Question: I was able to create a UICollection View feed similar to Instagram but I am not sure how to select the cells and go to a more detailed view controller. Here are what my main view controller looks like. '
'''
func collectionView(_ collectionView: UICollectionView, didSelectItemAt indexPath: IndexPath) {
performSegue(withIdentifier: "details", sender: self)
}
override func prepare(for segue: UIStoryboardSegue, sender: Any?) {
if segue.identifier == "details" {
if let indexPaths = self.collectionView!.indexPathsForSelectedItems{
let vc = segue.destination as! MainViewController
let indexPath = indexPaths[0] as NSIndexPath
let post = self.posts[indexPath.row] as! [String: AnyObject]
let Booked = post["title"] as? String
let Authors = post["Author"] as? String
let ISBNS = post["ISBN"] as? String
let Prices = post["Price"] as? String
let imageNames = post["image"] as? String
vc.Booked = Booked
vc.Authors = Authors
vc.ISBNS = ISBNS
vc.Prices = Prices
vc.imageNames = imageNames
print(indexPath.row)
} }}
'''
Here is what my database looks like:

'''
//Detailed View Controller
FIRDatabase.database().reference().child("posts").child(self.loggedInUser!.uid).observeSingleEvent(of: .value, with: { (snapshot:FIRDataSnapshot) in
if let dictionary = snapshot .value as? [String: AnyObject] {
self.BookTitle.text = dictionary["title"] as? String
self.Author.text = dictionary["Author"] as? String
self.ISBN.text = dictionary["ISBN"] as? String
self.Price.text = dictionary["Price"] as? String
self.Image.image = ["image"] as? UIImage
}
})
'''
Above is my detailed view controller. However, when I click the cells, my information is not passed
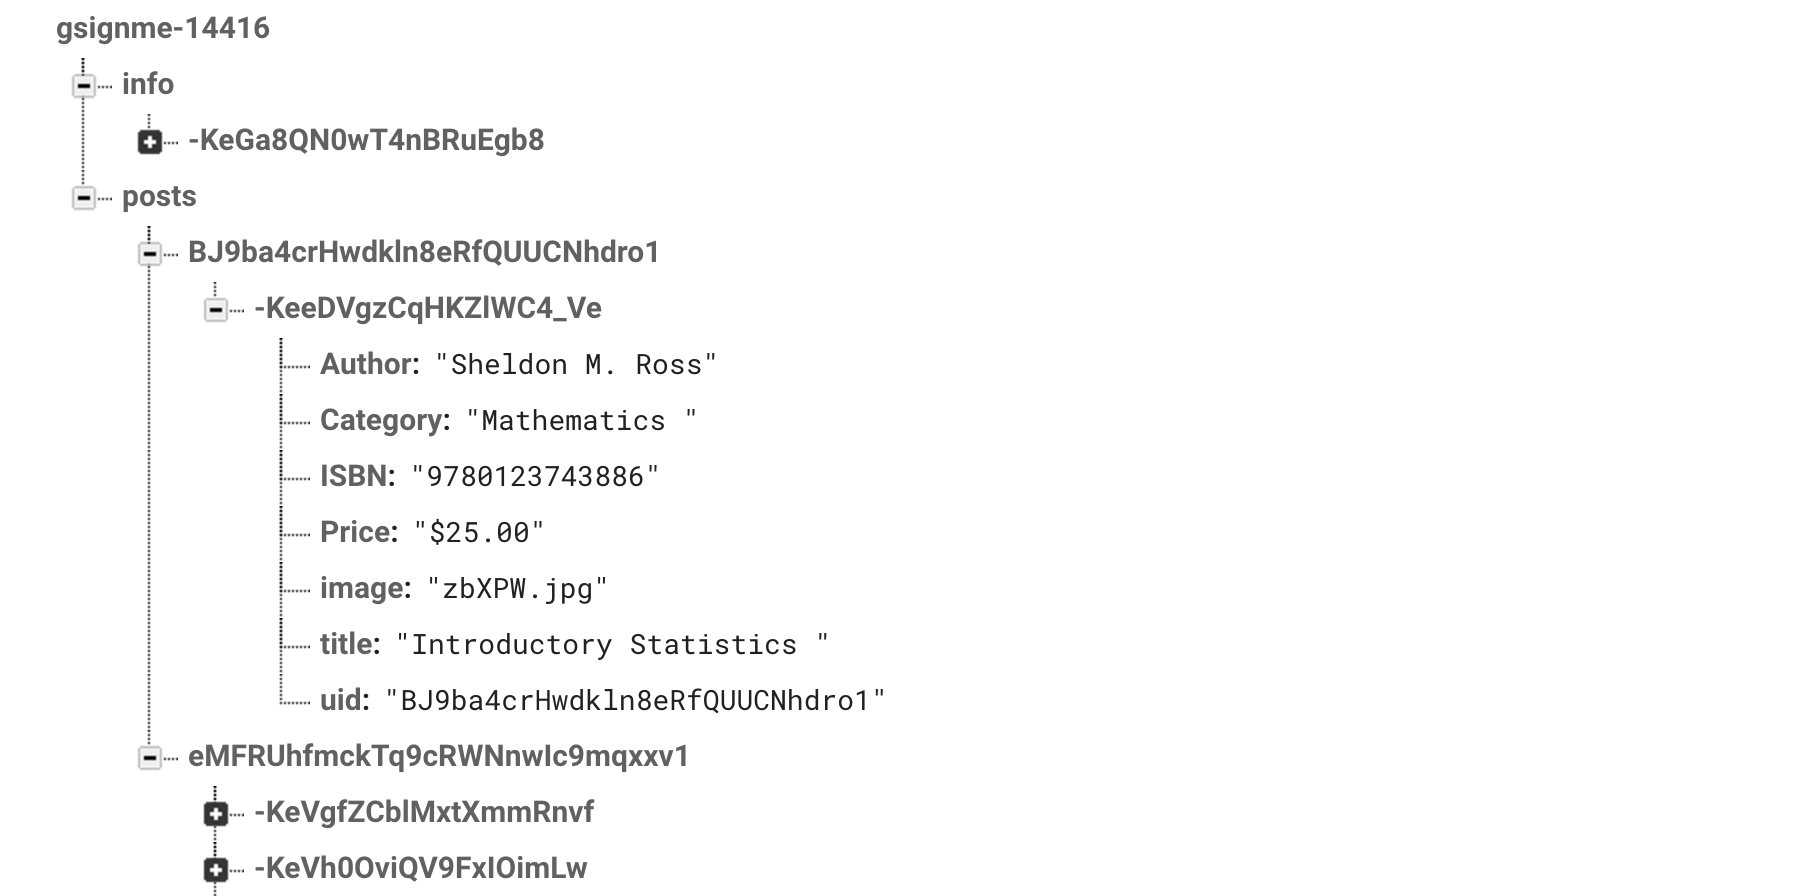
Answer: You need to give segue from cell instead of view.Like shown in image below
<URL>
Then modify your code as shown below:
'''
func collectionView(_ collectionView: UICollectionView, didSelectItemAt indexPath: IndexPath) {
// No Need to call this performSegue(withIdentifier: "details", sender: self)
}
override func prepare(for segue: UIStoryboardSegue, sender: Any?) {
if segue.identifier == "details" {
if let indexPaths = self.collectionView!.indexPathsForSelectedItems{
let vc = segue.destination as! MainViewController
let cell = sender as UICollectionViewCell
let indexPath = self.collectionView!.indexPathForCell(cell)
let post = self.posts[indexPath.row] as! [String: AnyObject]
let Booked = post["title"] as? String
let Authors = post["Author"] as? String
let ISBNS = post["ISBN"] as? String
let Prices = post["Price"] as? String
let imageNames = post["image"] as? String
vc.Booked = Booked
vc.Authors = Authors
vc.ISBNS = ISBNS
vc.Prices = Prices
vc.imageNames = imageNames
print(indexPath.row)
} }}
'''
then in DetailsViewController code will be like below (no need to reference firebase again as you already have all info) :
'''
self.BookTitle.text = self.Booked
self.Author.text = self.Author
self.ISBN.text = self.ISBN
self.Price.text = self.Price
if let stringImage = self.imageNames as? String {
let imageRef = storage.reference(forURL: "gs://gsignme-14416.appspot.com/images/\(stringImage)")
imageRef.data(withMaxSize: 25 * 1024 * 1024, completion: { (data, error) -> Void in
if error == nil {
self.Image.image = UIImage(data: data!)
}else {
print("Error downloading image:" )
}
'''
Write code in viewDidLoad.